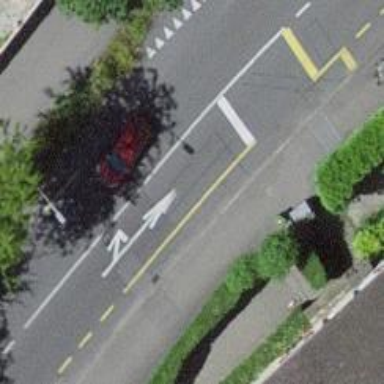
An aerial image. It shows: Secondary road with asphalt surface and dedicated cycle lane.